Field crop: tomato
Growth stage: 2
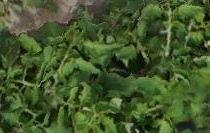
Species: tomato